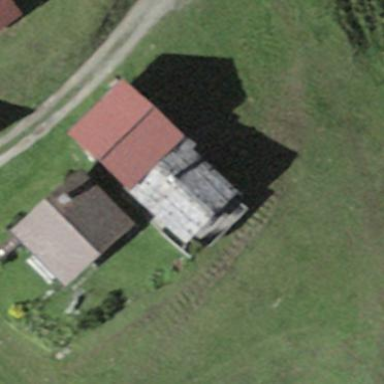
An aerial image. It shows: Building with tile roof.